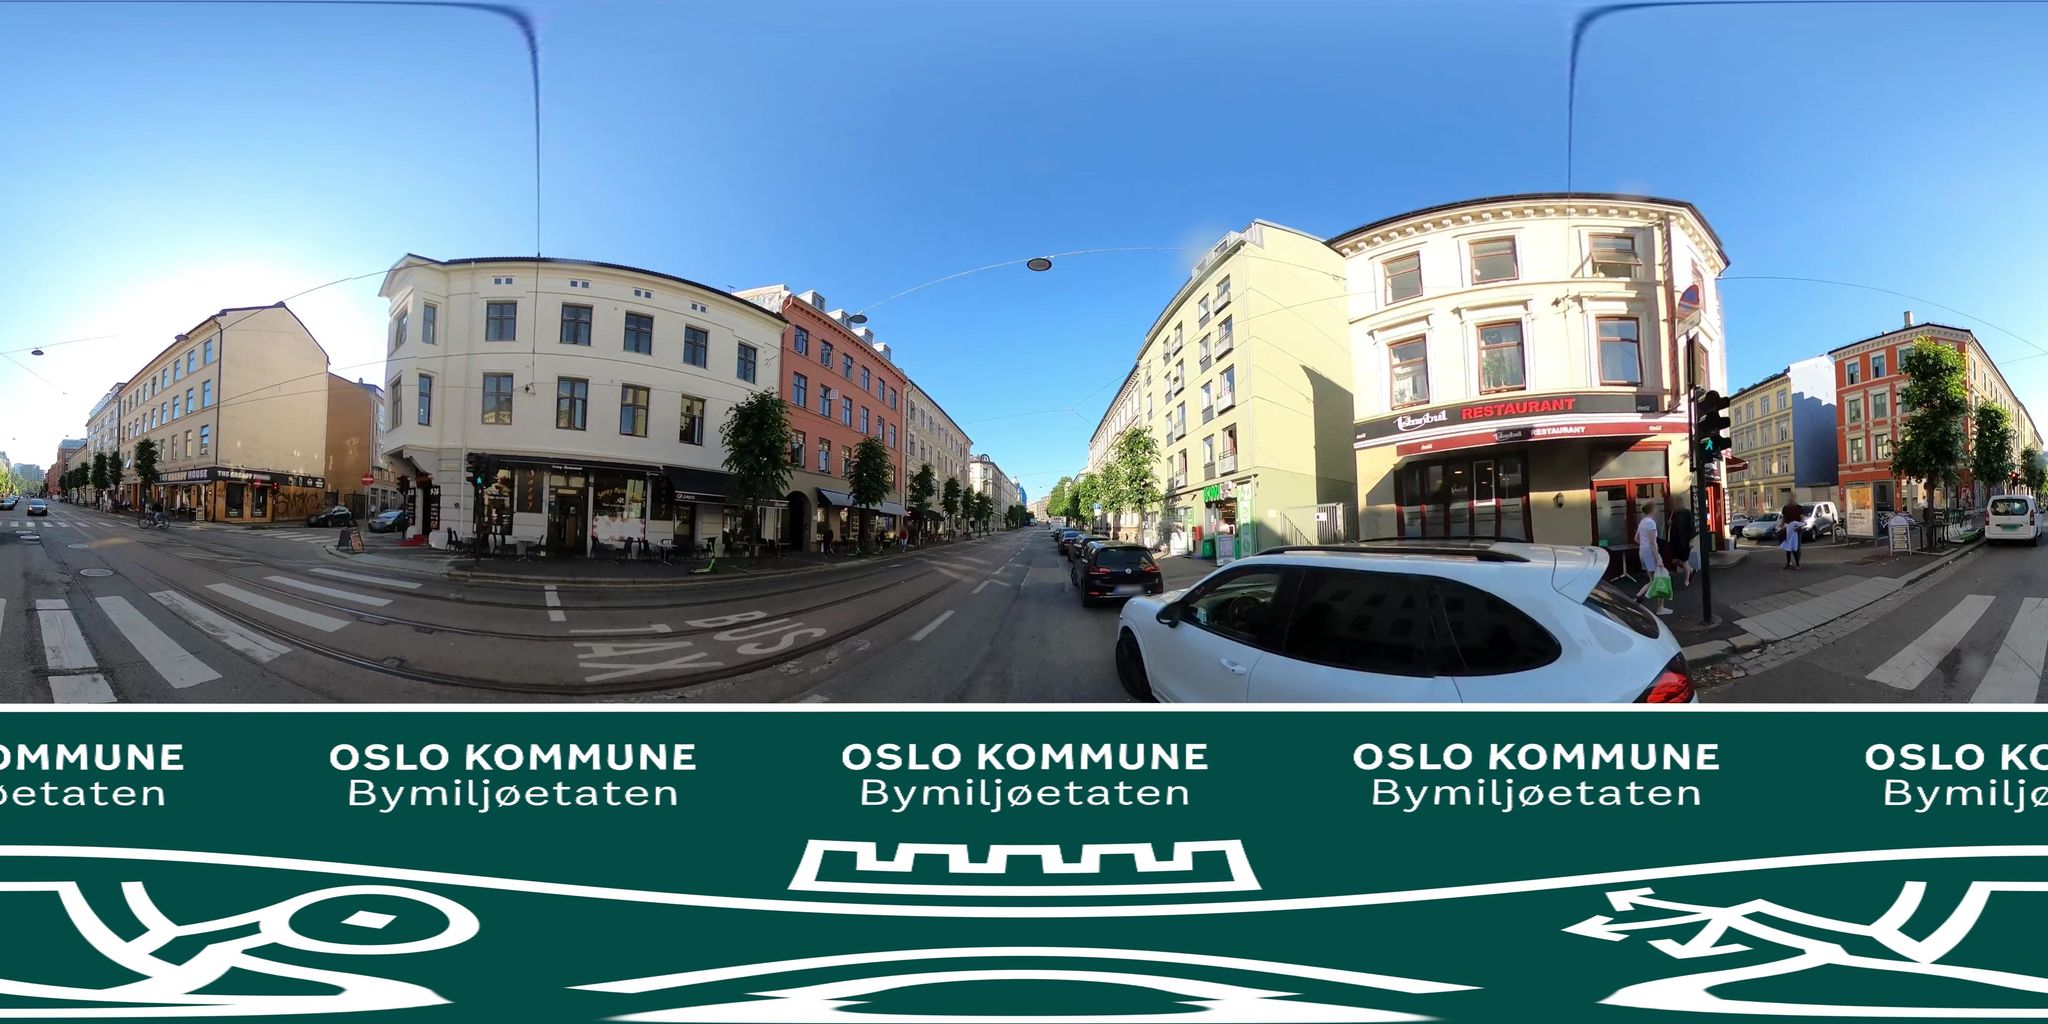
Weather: clear
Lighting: day
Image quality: good
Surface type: railway
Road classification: tertiary
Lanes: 3
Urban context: urban centre
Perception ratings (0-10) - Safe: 4.98, Lively: 5.22, Beautiful: 2.86, Boring: 1.46, Depressing: 3.25, Wealthy: 7.37